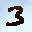
Label: 3